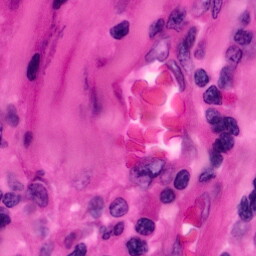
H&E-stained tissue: Pancreatic